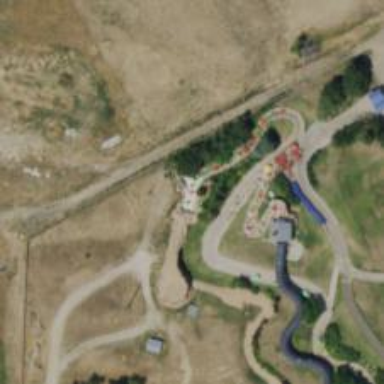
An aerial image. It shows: Water slide attraction.